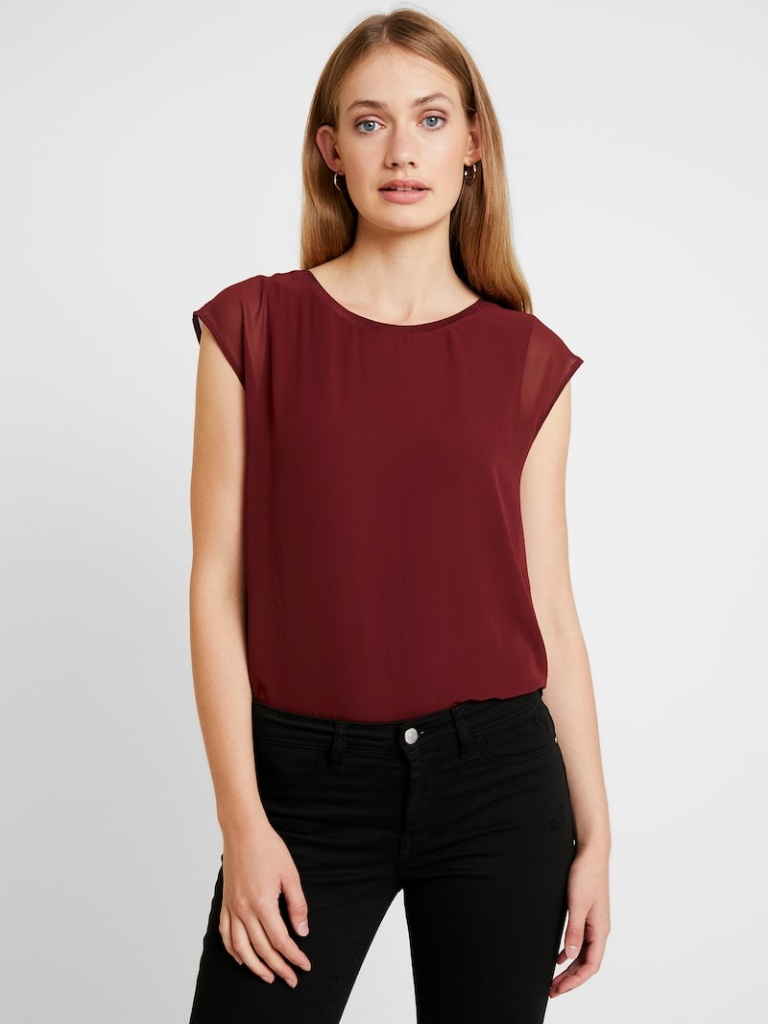
cotton loose sleeveless hip length Fully Tucked in crew t-shirt